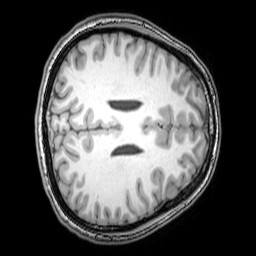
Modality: T1w
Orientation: axial
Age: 25
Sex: male
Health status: healthy
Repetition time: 0.081 s
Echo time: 0.037 s